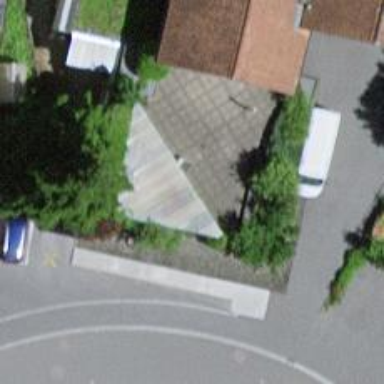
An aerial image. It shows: Furniture shop.